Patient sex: M
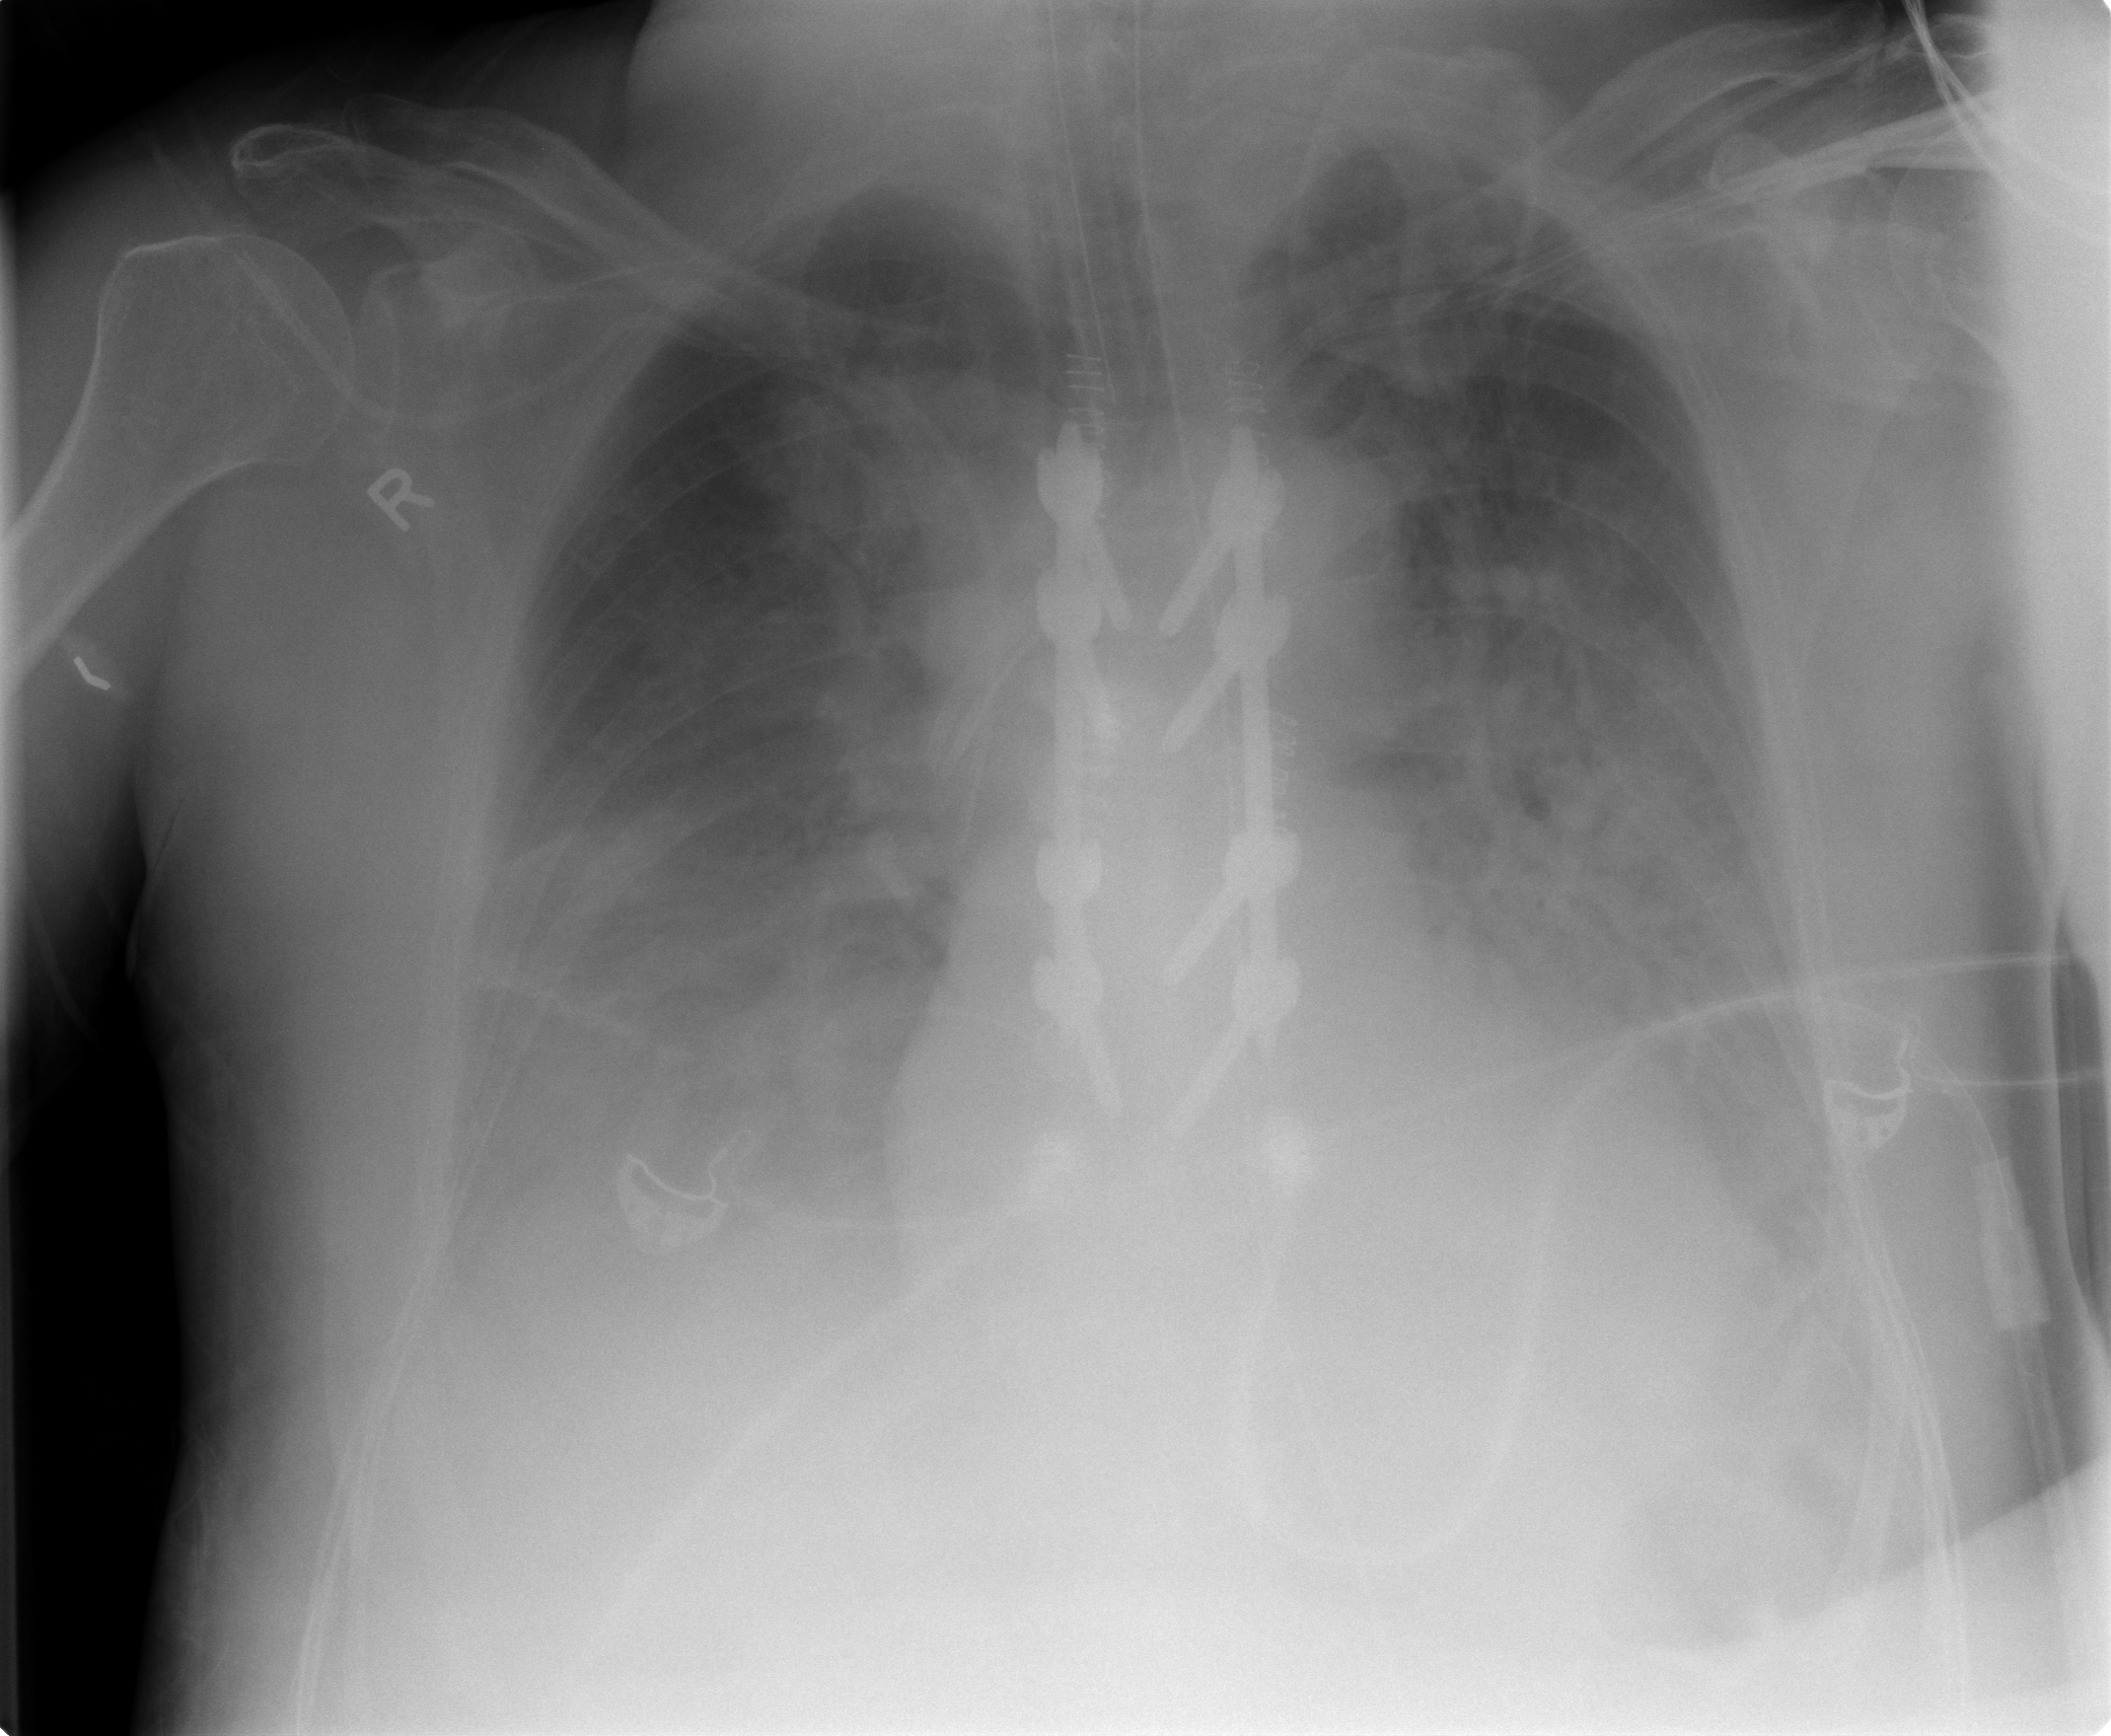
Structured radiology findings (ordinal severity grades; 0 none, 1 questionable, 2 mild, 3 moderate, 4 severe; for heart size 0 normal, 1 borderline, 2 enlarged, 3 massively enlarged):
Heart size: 2
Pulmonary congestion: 3
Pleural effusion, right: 3
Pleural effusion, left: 3
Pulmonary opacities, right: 2
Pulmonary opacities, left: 2
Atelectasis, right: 2
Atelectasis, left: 2